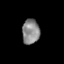
Tissue: prostate
Cell type: T cells
Senescence score: 0.2659
Nuclear area (px): 425
Mean DAPI intensity: 136.715